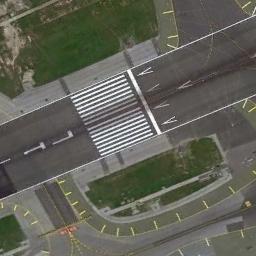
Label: runway